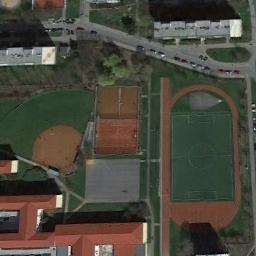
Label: ground_track_field